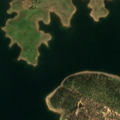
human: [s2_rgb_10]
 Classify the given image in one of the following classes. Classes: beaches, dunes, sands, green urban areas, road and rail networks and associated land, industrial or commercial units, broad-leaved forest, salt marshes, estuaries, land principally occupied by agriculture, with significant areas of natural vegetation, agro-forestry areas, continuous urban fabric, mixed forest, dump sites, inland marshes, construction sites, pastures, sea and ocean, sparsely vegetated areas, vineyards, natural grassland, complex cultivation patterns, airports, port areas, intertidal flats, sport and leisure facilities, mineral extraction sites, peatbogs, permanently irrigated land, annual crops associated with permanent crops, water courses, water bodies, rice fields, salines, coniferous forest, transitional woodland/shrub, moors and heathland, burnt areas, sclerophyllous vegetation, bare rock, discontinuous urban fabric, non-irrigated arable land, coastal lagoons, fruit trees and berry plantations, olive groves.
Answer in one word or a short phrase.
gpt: agro-forestry areas, transitional woodland/shrub, water bodies